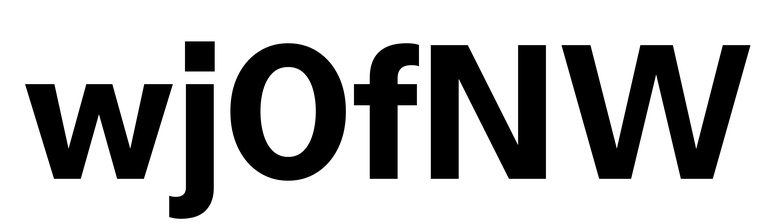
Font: InstrumentSans_Bold